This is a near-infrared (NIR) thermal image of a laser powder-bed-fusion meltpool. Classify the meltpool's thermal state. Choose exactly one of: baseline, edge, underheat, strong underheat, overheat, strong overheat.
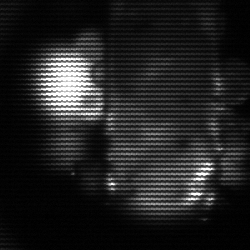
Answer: strong underheat